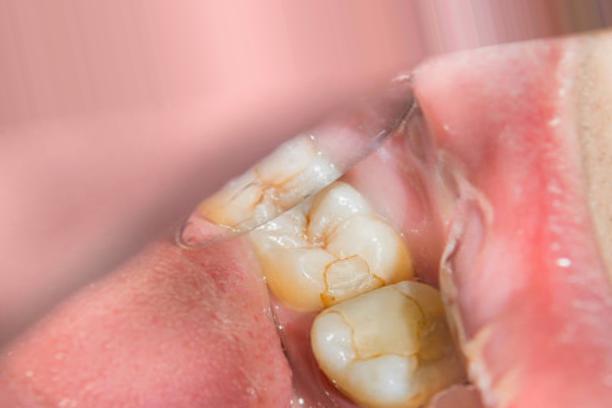
Condition: Caries